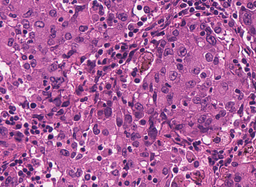
Tumor epithelial tissue: yes
Tumor-associated stroma tissue: yes
Normal tissue: no